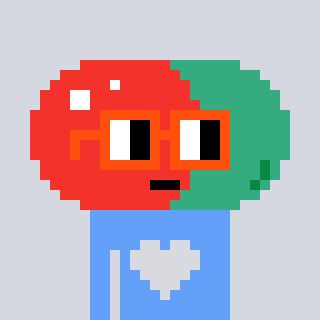
a pixel art character with square orange glasses, a pill-shaped head and a blue-colored body on a cool background